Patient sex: F
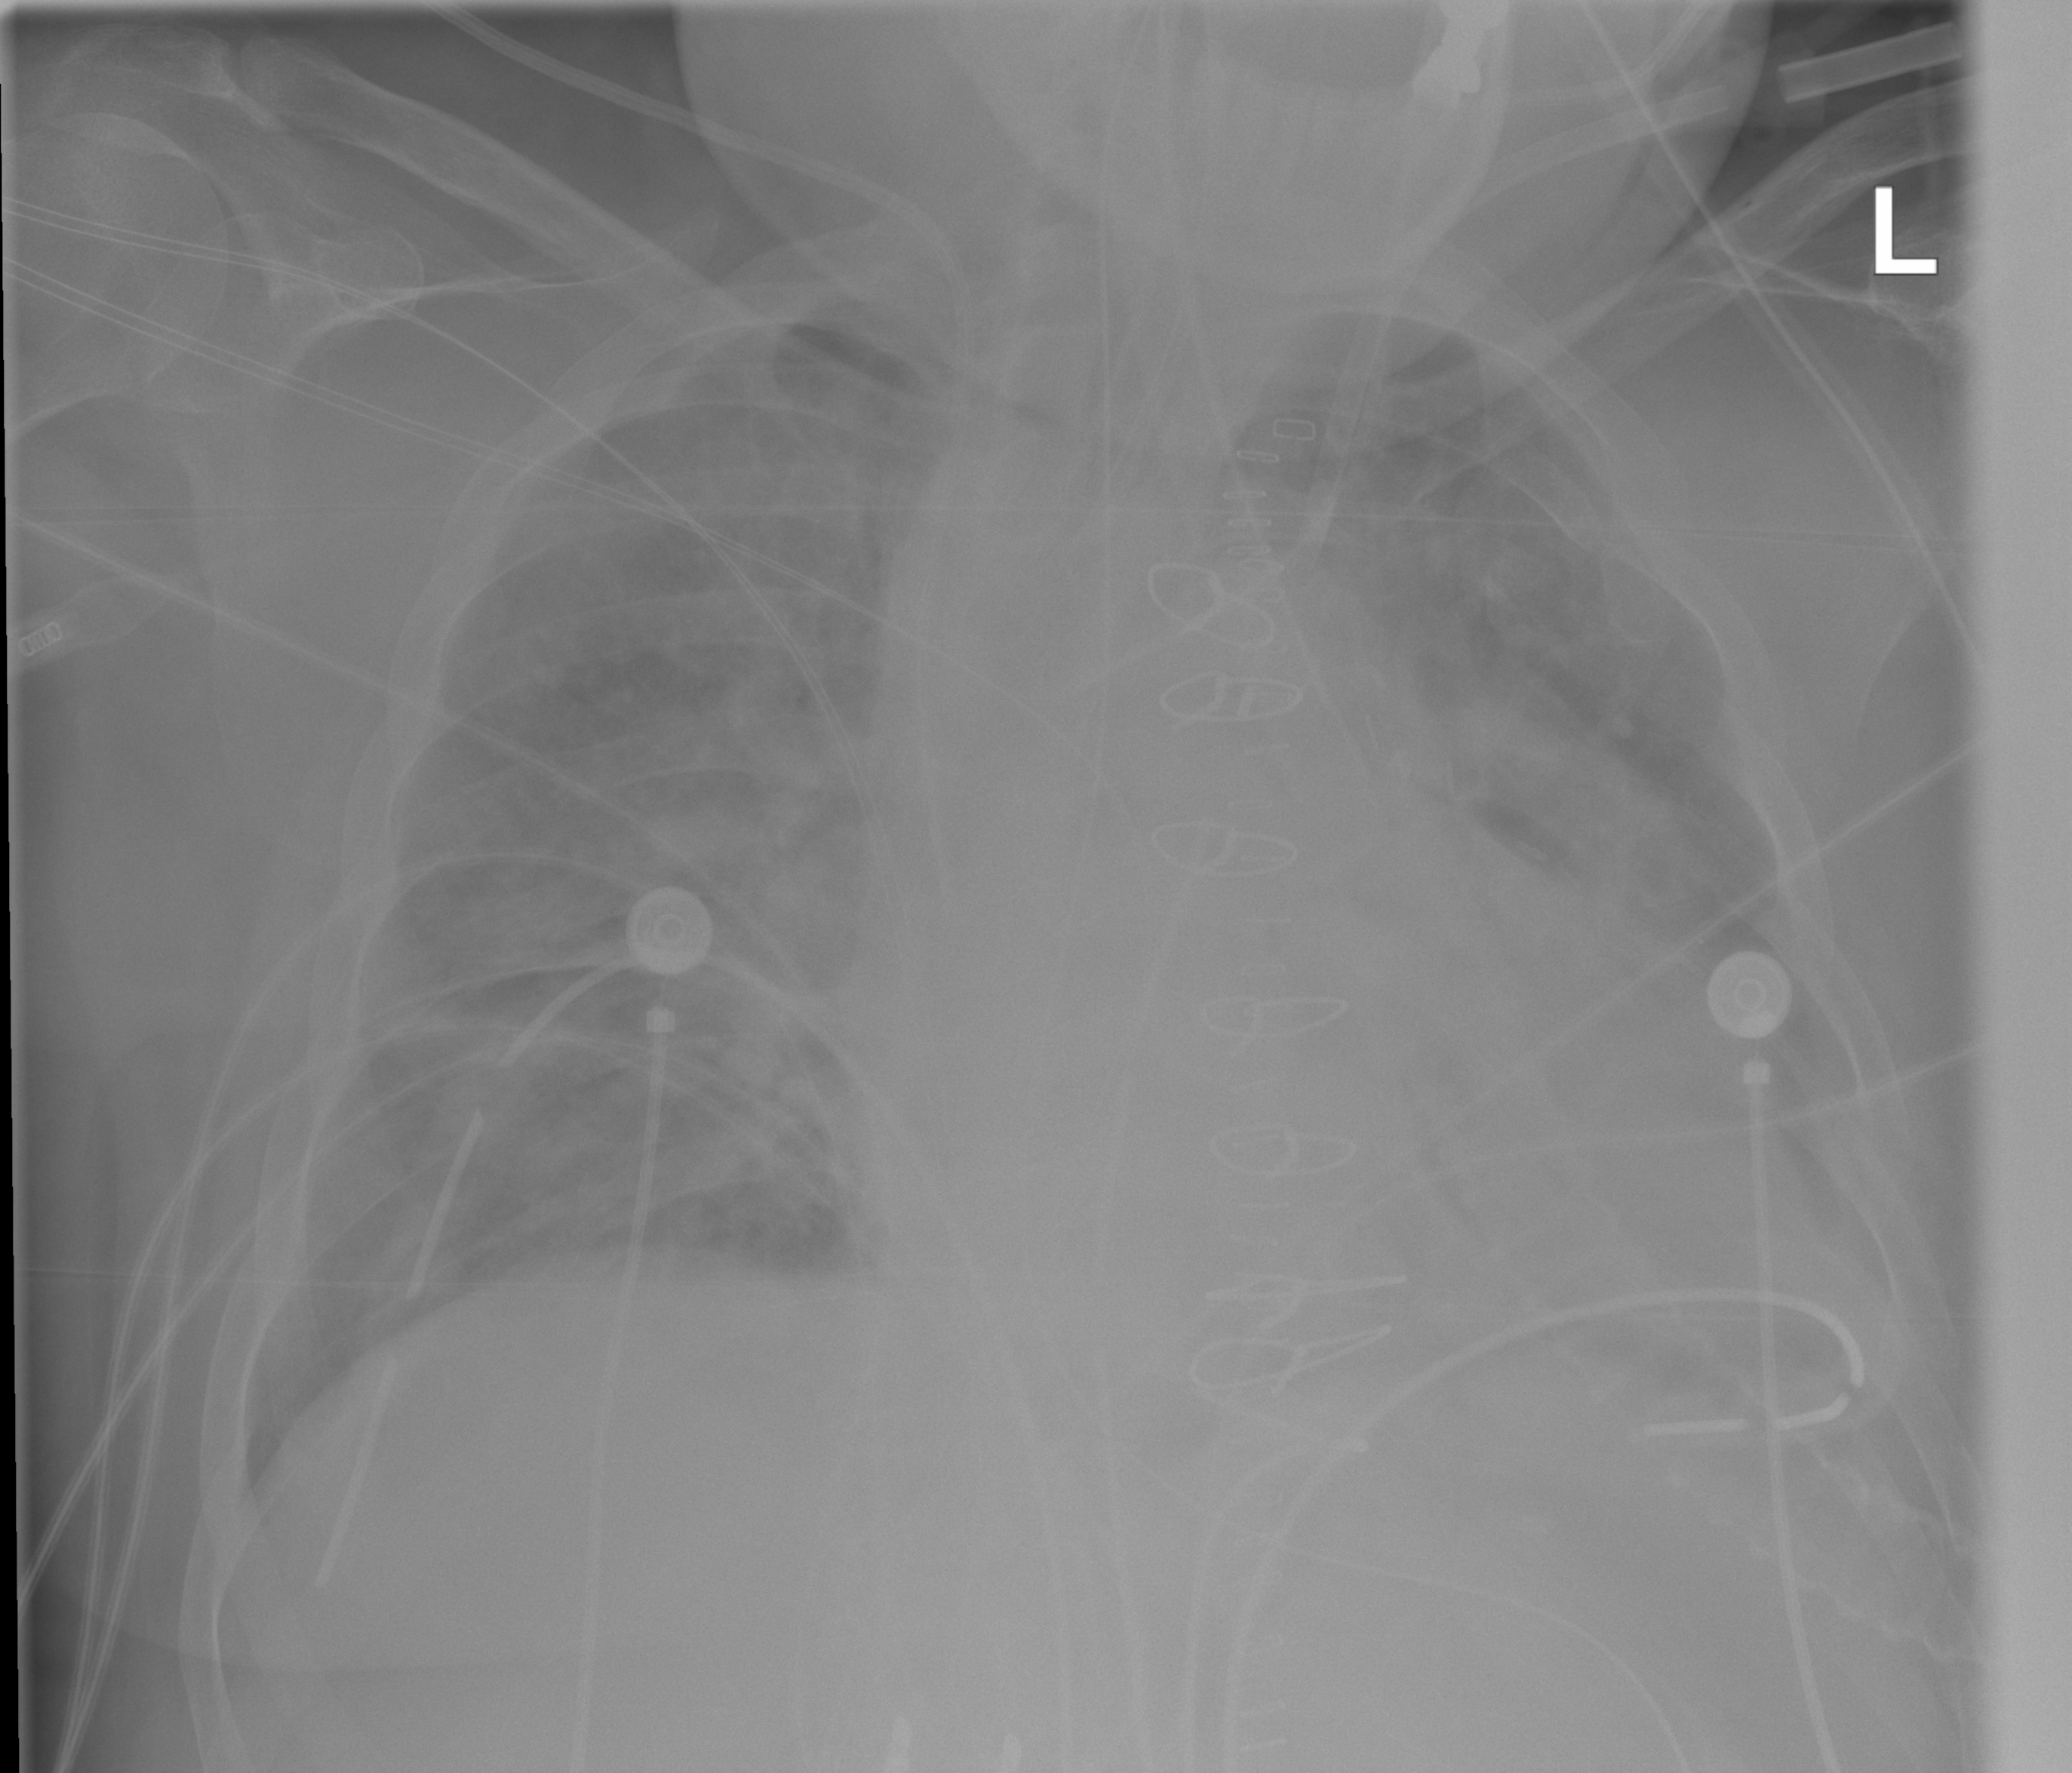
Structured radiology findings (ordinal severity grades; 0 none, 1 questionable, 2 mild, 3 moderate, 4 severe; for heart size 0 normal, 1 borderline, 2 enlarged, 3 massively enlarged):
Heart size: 2
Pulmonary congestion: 2
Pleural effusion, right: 0
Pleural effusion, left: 2
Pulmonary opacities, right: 2
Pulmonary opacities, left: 2
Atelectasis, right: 0
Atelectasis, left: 3